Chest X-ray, AP view. Patient: 58 years old, sex M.
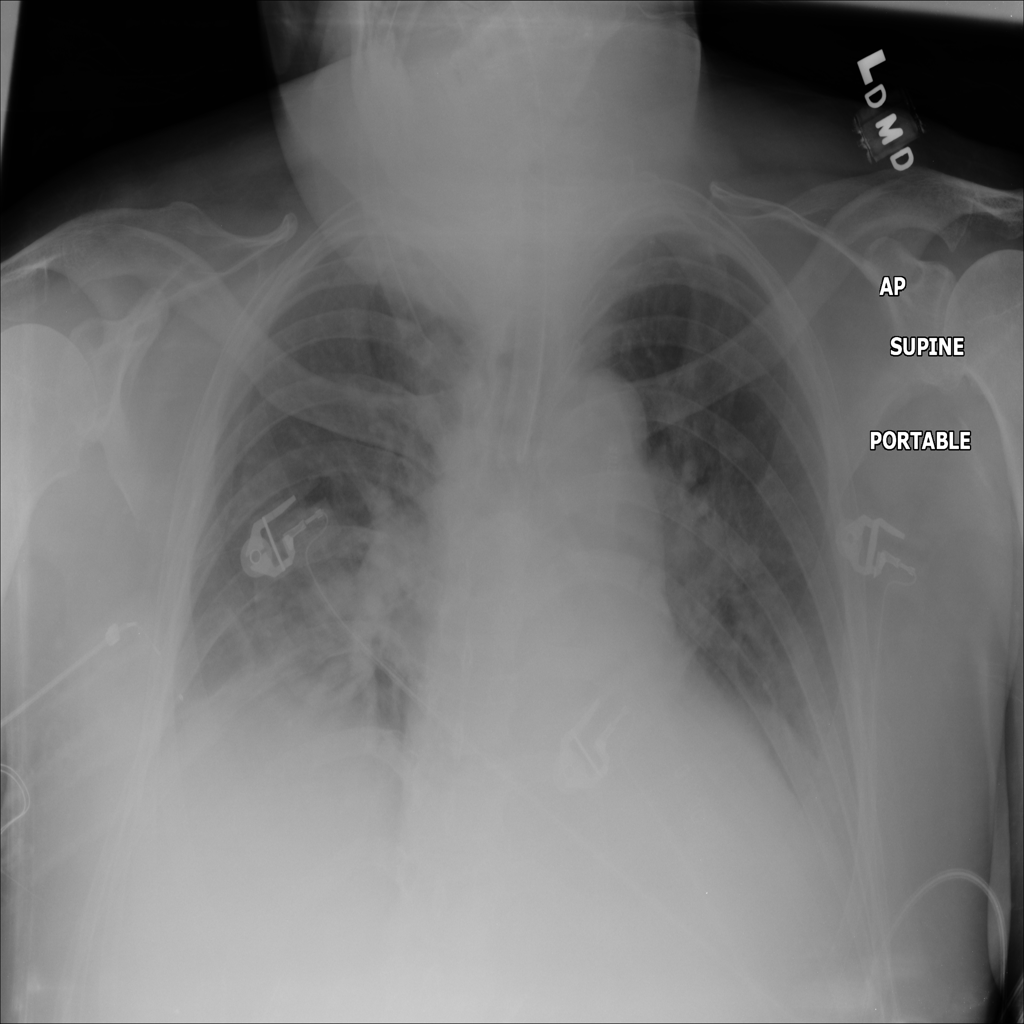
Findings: Edema, Effusion